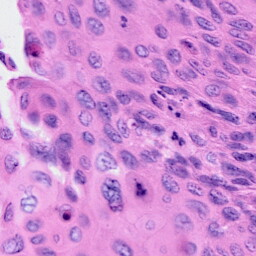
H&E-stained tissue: Cervix